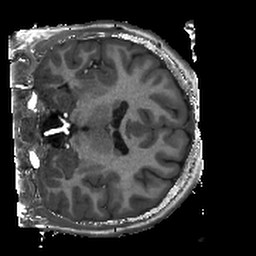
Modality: T1w
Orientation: coronal
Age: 11
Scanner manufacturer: siemens
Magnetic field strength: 3 T
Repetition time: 2.4 s
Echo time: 0.00224 s